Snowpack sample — Buffalo Mountain, Silverthorne, Colorado, USA (1/25/25, 10:11 AM MST)
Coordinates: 39.6222, -106.1139
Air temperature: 22 °F
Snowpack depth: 110 cm
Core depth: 20 cm
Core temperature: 48.2 °F
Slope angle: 12°, slope face: 102°
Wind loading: high
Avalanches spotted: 0
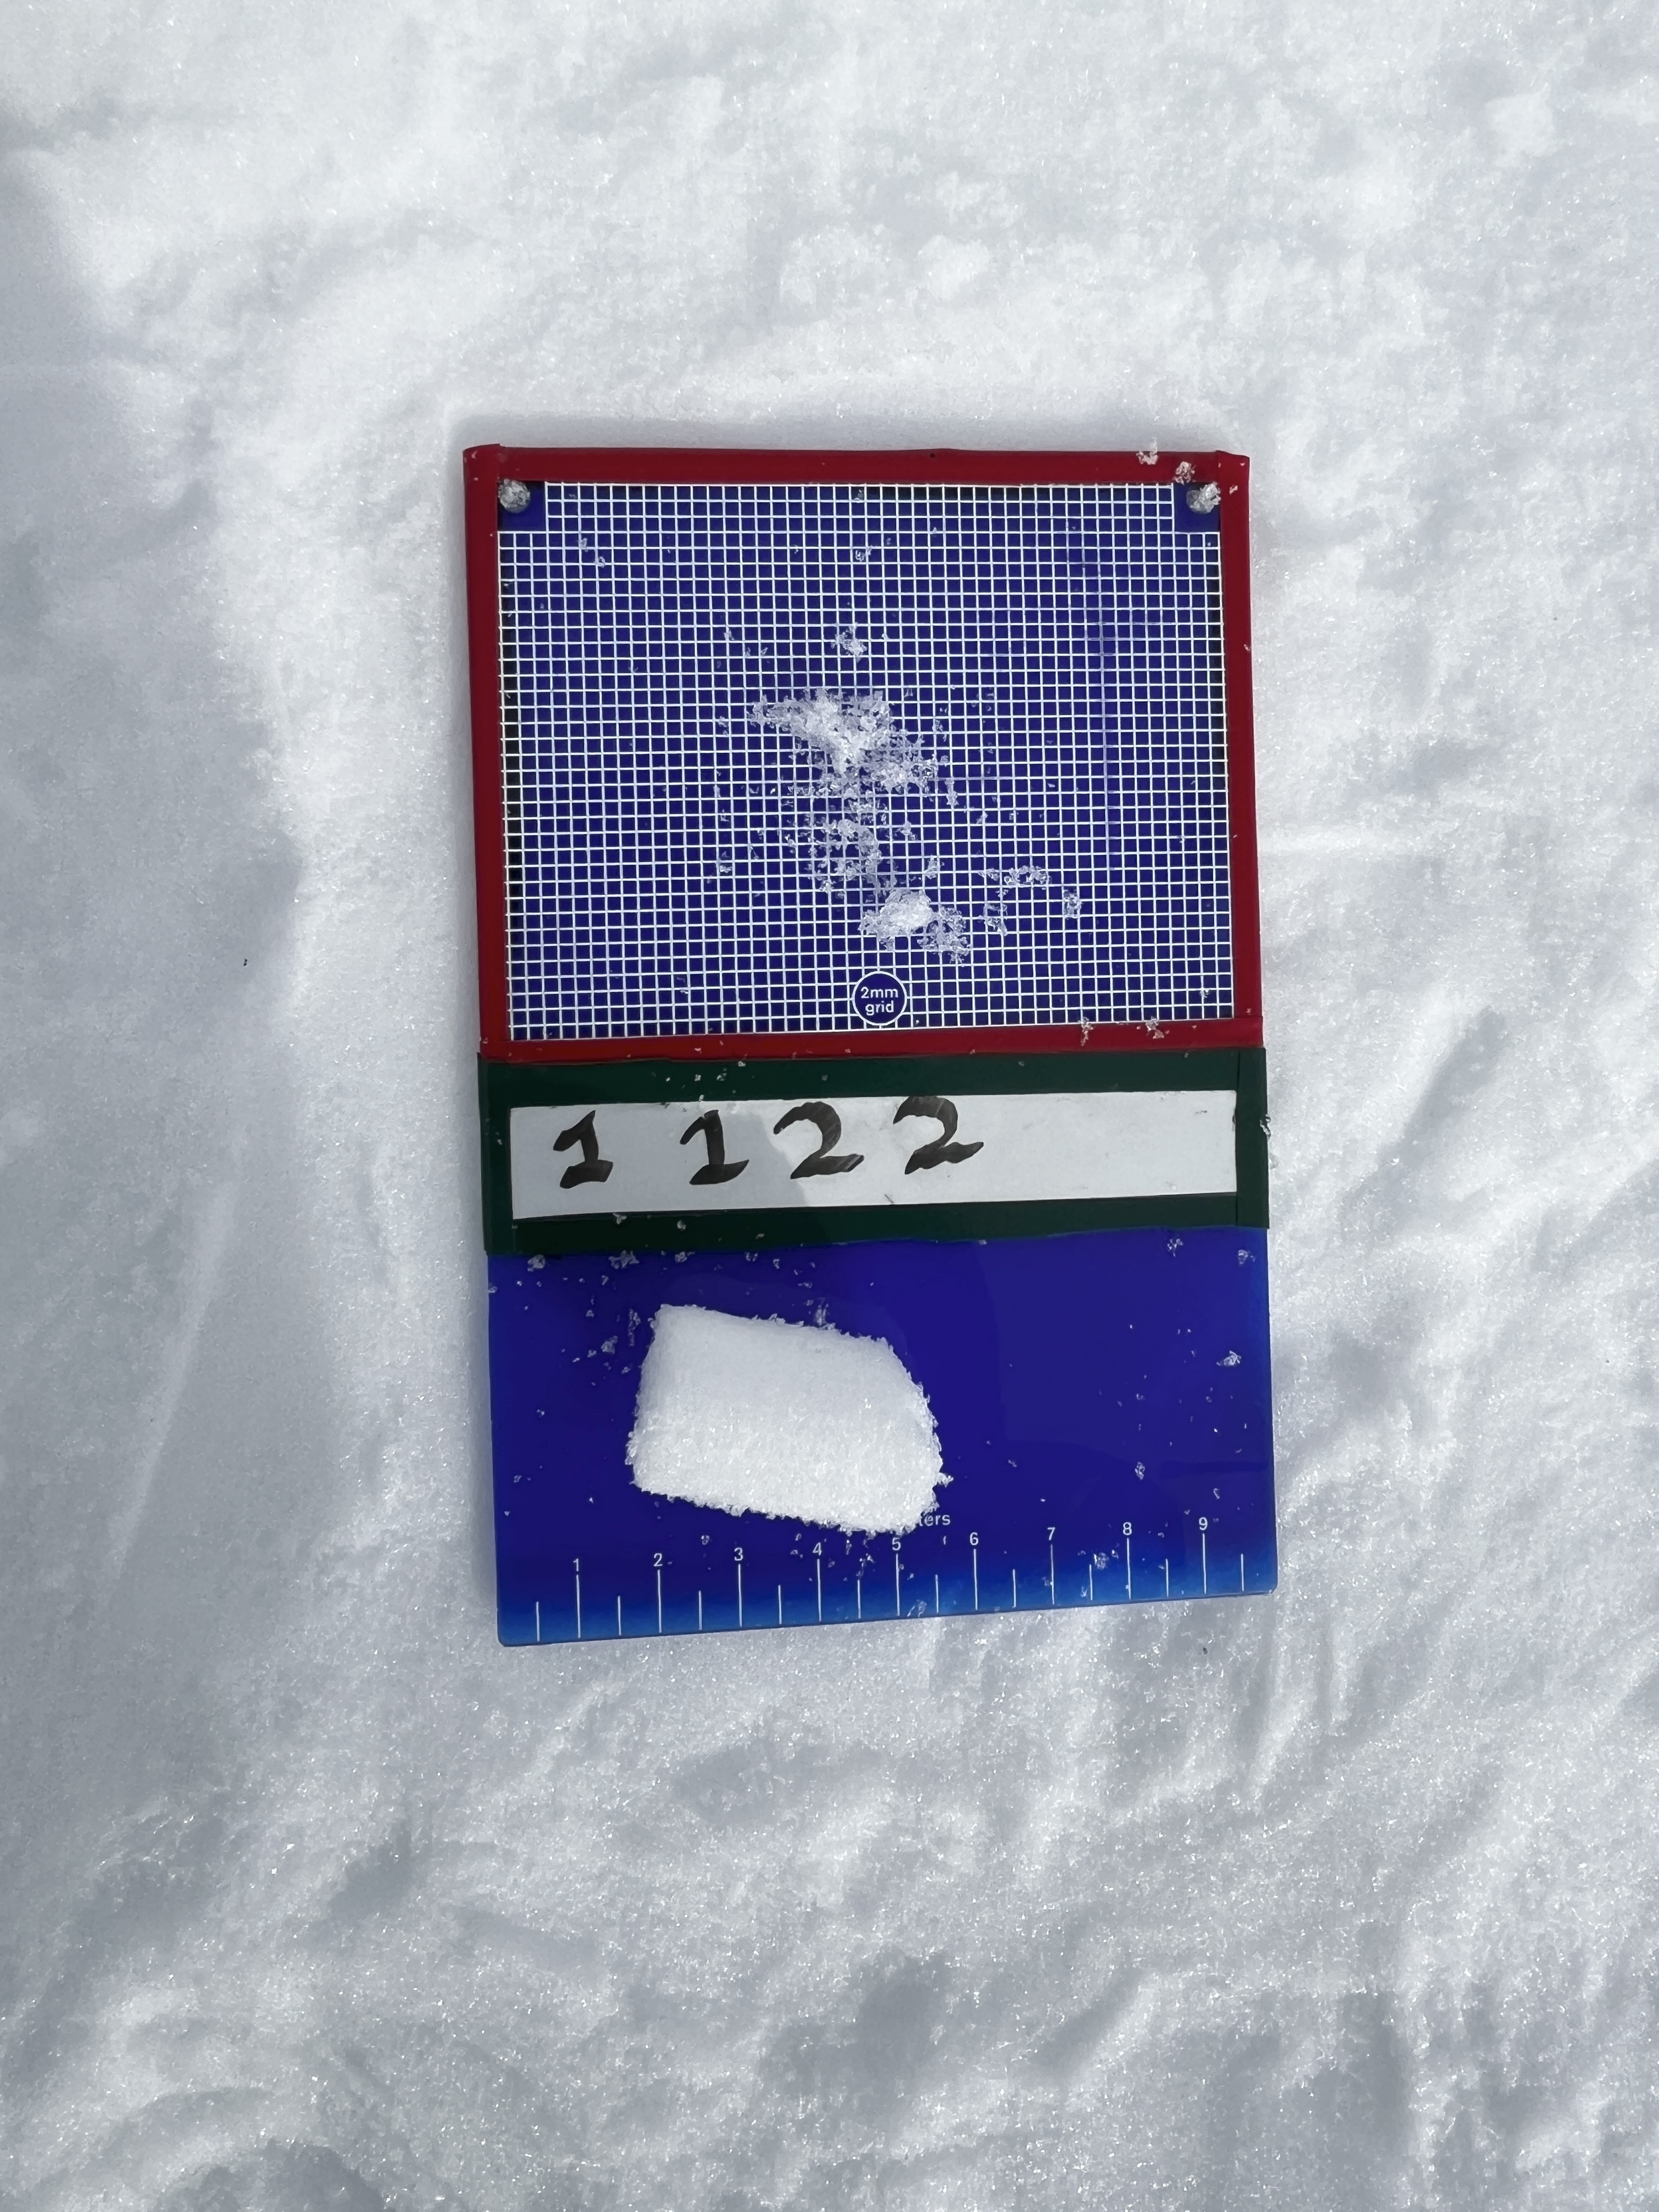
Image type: crystal_card
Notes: No avalanches nearby, collected on the outskirts of a fire break 15 meters from the treeline, on way to Buffalo and Red Mountain